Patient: sex M, age 43
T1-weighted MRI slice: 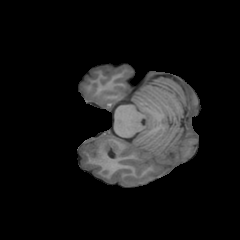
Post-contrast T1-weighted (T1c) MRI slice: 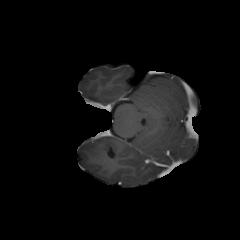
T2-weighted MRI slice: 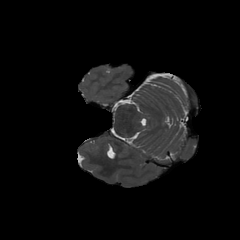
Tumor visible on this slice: no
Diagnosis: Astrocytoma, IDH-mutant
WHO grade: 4